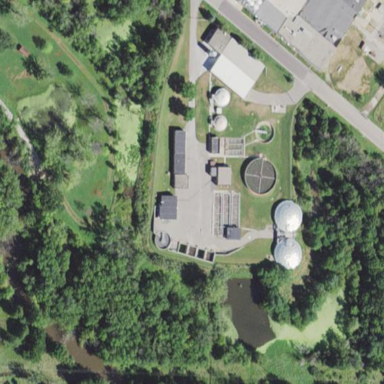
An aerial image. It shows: Wastewater plant.